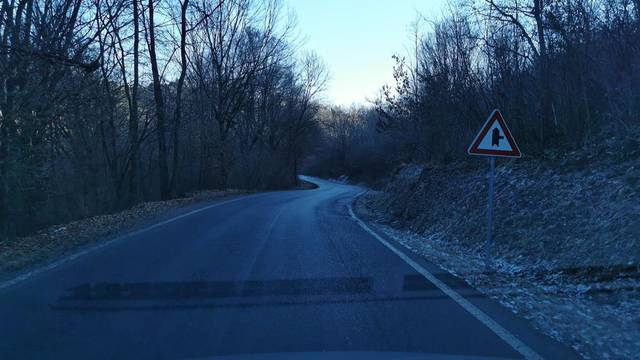
Region: Italy
Coordinates: 45.268, 7.627